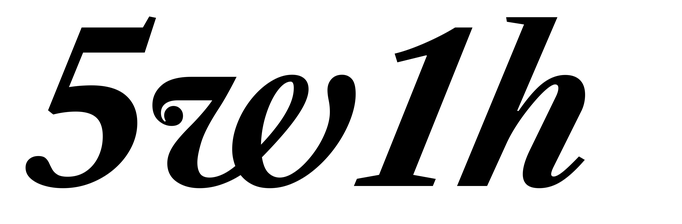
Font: LibreCaslonText-Italic_Bold_Italic